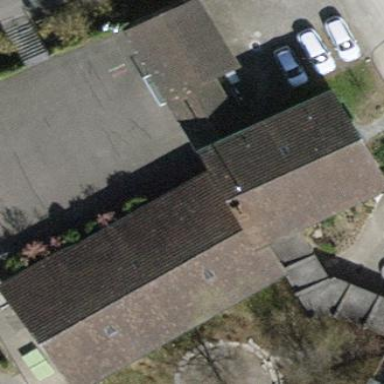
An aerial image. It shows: School building.